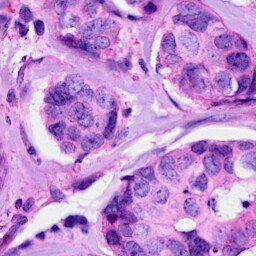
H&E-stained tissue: Breast